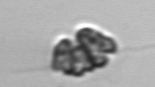
Label: Corymbellus